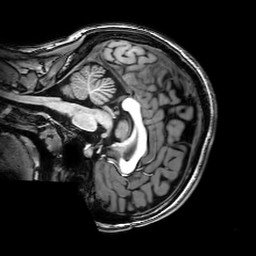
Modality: T1w
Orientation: sagittal
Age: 22
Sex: female
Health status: healthy
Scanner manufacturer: philips
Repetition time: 0.008241 s
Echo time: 0.00377 s